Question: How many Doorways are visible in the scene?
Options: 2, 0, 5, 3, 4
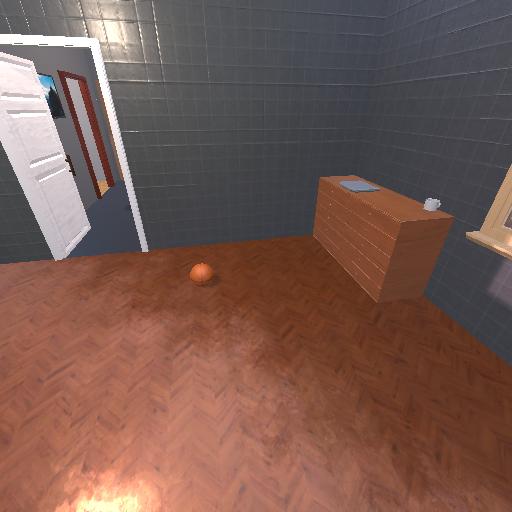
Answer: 2